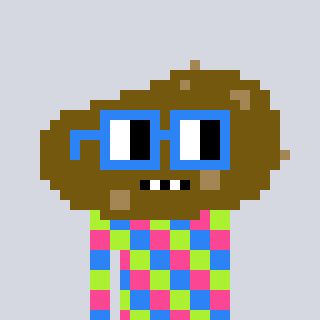
a pixel art character with square blue glasses, a potato-shaped head and a grayscale-colored body on a cool background